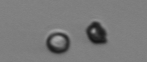
Label: Thalassiosira